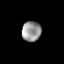
Tissue: prostate
Cell type: T cells
Senescence score: 0.3549
Nuclear area (px): 379
Mean DAPI intensity: 149.551